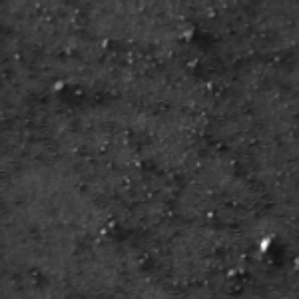
Label: frost